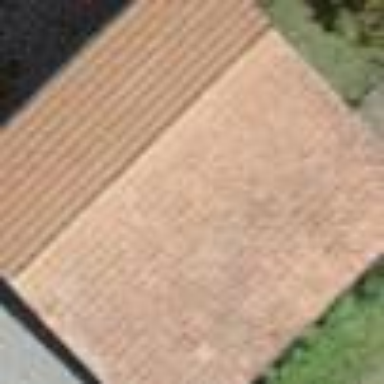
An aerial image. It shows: Rural barn.